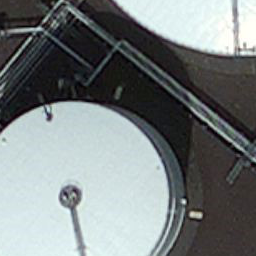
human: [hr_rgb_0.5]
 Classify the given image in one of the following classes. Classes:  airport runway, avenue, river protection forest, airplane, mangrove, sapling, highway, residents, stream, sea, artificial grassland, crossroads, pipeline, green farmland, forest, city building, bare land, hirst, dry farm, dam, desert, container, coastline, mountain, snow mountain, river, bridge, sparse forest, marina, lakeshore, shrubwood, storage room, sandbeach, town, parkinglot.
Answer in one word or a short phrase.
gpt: storage room